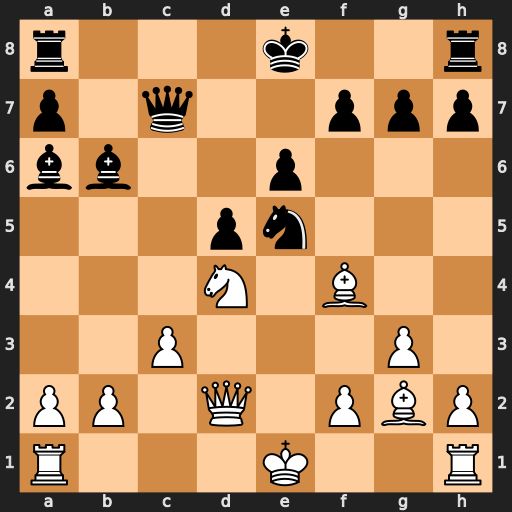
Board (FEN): r3k2r/p1q2ppp/bb2p3/3pn3/3N1B2/2P3P1/PP1Q1PBP/R3K2R
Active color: w
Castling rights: KQkq
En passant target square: -
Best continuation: O-O-O O-O Rhe1 Bxd4 Qxd4